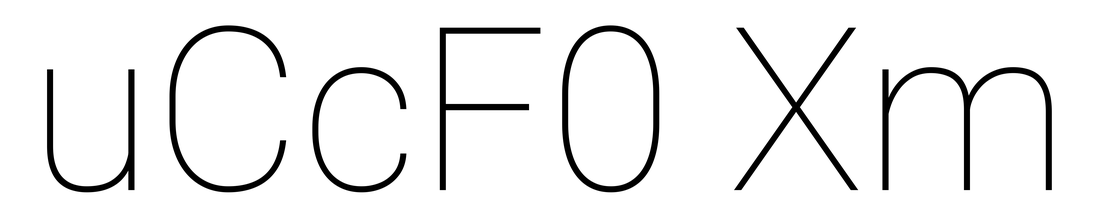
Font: Roboto_Thin